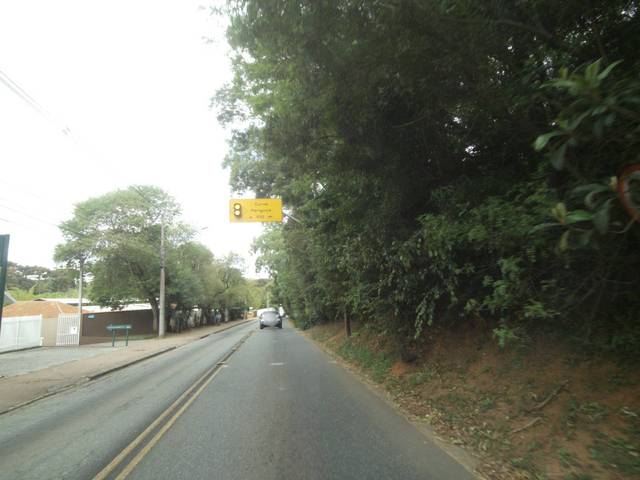
Region: Brazil
Coordinates: -25.386, -49.274